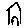
Label: house